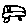
Label: car